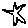
Label: star